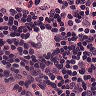
Metastatic tissue present: no